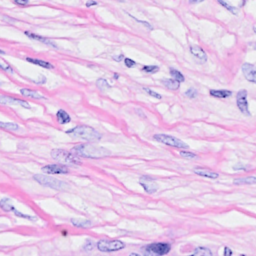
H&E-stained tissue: Breast